Question: Count the number of objects in the diagram.
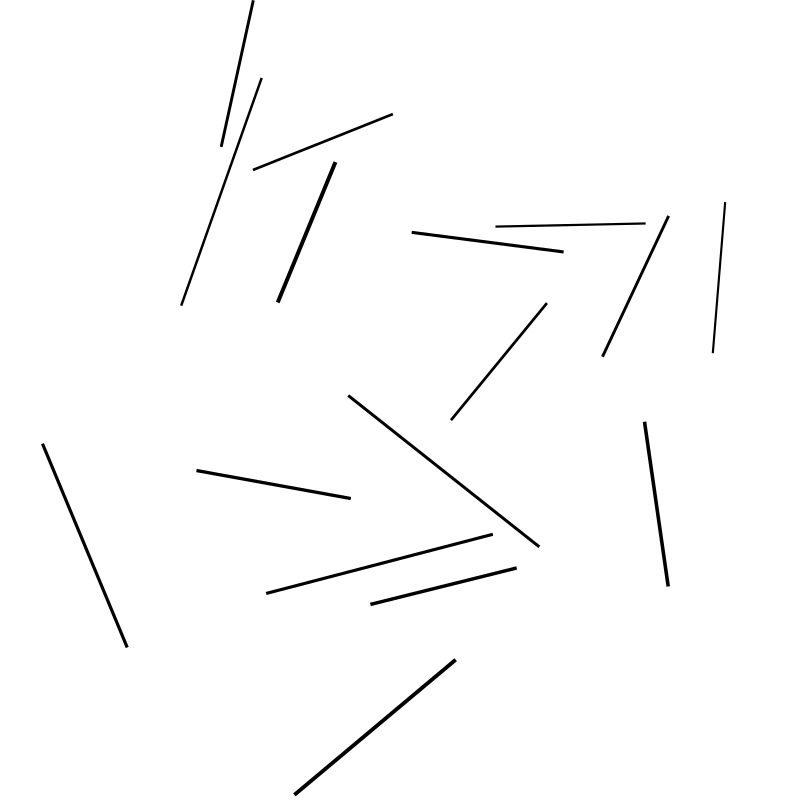
Answer: 16